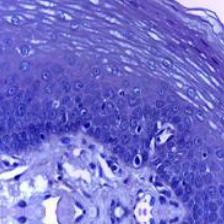
Diagnosis: Normal